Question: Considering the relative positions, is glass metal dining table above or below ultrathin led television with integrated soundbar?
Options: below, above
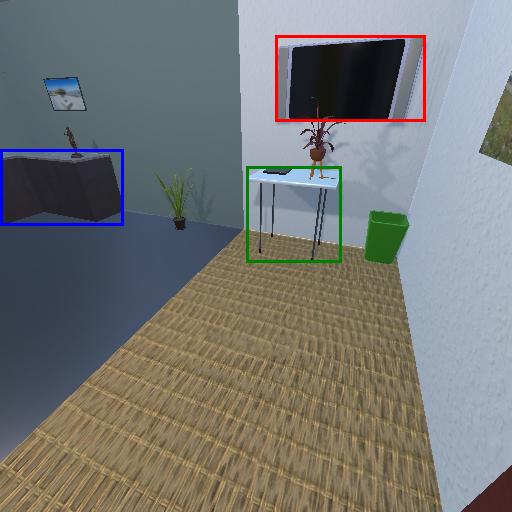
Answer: below